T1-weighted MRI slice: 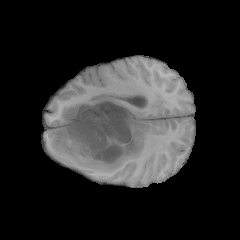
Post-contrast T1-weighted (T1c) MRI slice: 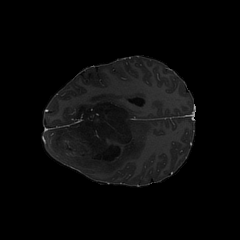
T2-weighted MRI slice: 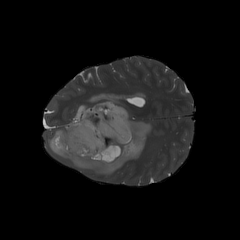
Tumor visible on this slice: yes